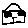
Label: house